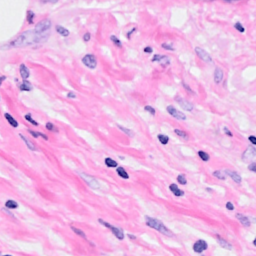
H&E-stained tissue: Breast